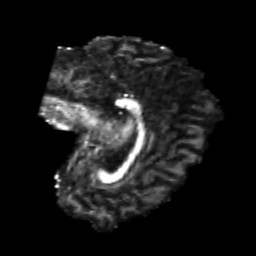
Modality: FA
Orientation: sagittal
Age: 19
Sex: female
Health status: healthy
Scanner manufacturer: philips
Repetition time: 7.389 s
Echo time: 0.08599 s